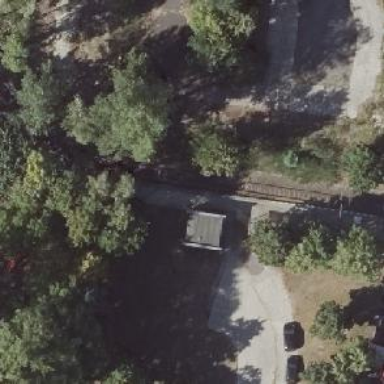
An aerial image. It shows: Railway switch.